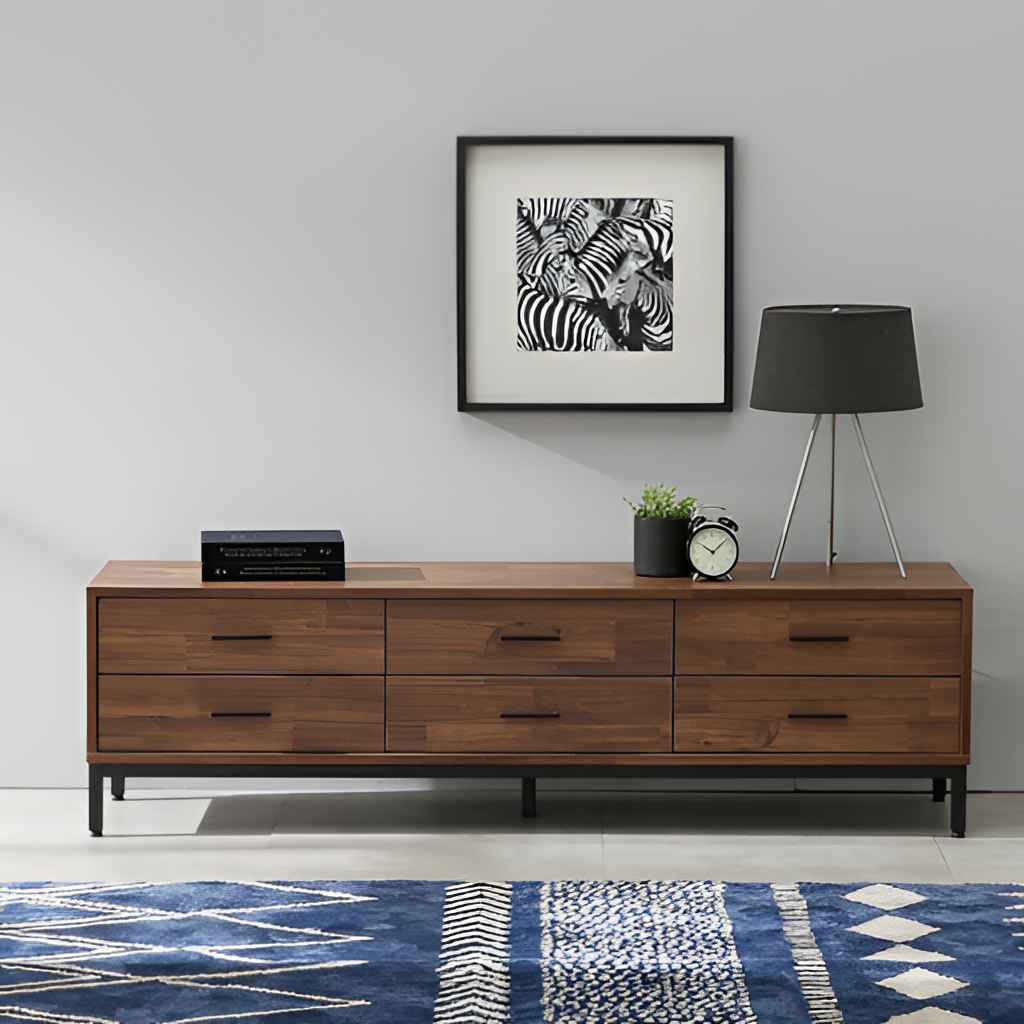
brown wood console, living room, minimalist, tile flooring, with large square pattern, paint wallpaper, with solid pattern